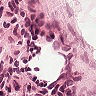
Metastatic tissue present: no